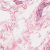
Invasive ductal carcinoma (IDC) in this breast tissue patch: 0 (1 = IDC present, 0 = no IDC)